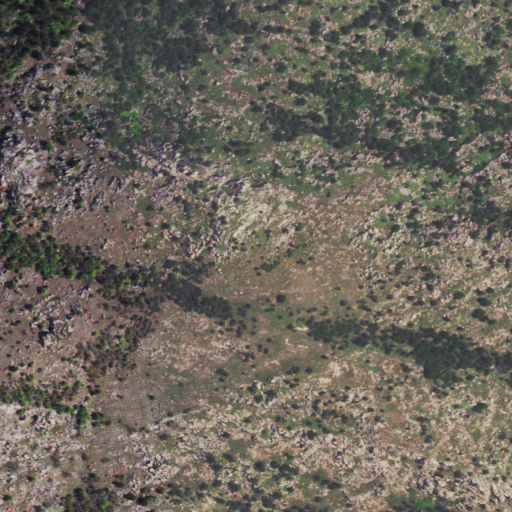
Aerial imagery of mountain in Oklahoma named Mount Wall containing grassland, evergreen forest, shrub, and mixed forest